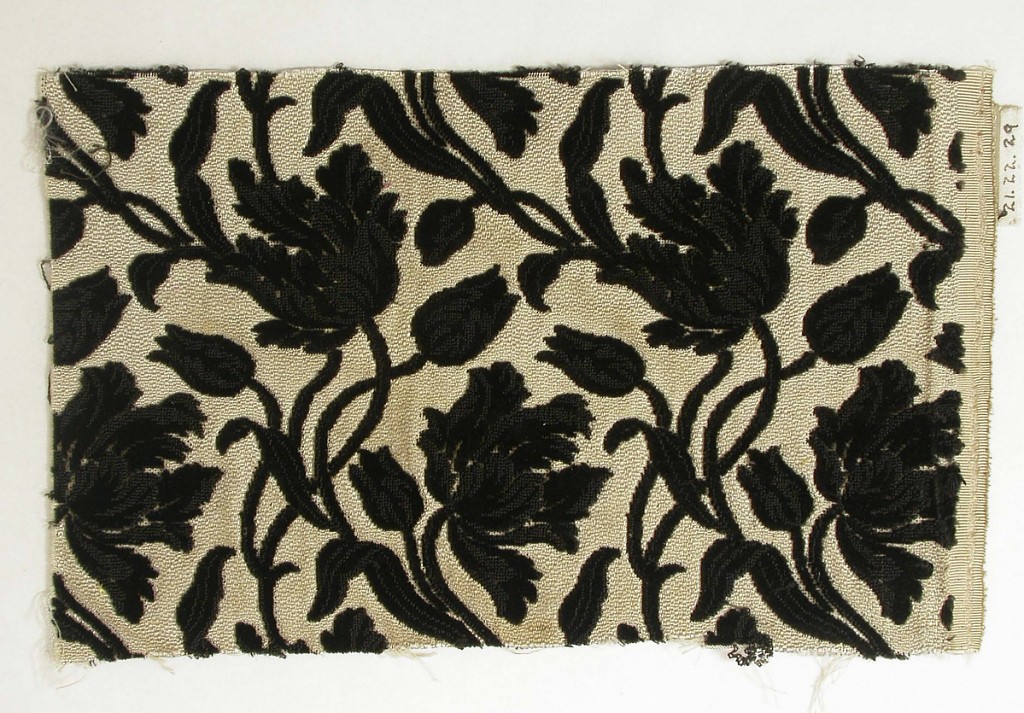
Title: Fragment
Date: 19th century
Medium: silk, cotton Technique: cut and uncut supplementary warp pile (velvet)
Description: Fragment of black cut and uncut velvet on white ground. Functional weft of white cotton. Serpentine floral design.